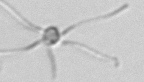
Label: Ophiaster